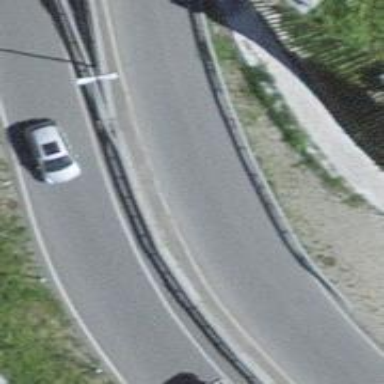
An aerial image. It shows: Asphalt trunk link road.